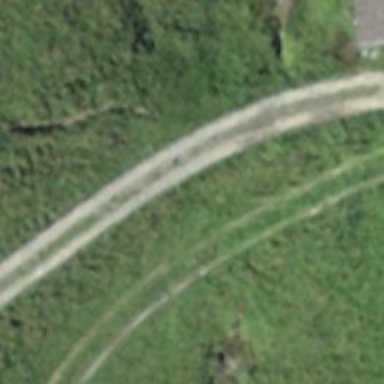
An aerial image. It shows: Gravel track with grade4 tracktype.